【题型】解答题　【知识点】平面几何　【难度】hard
如图，已知 \( \triangle ABC \) 与 \( \triangle BDE \) 都是等边三角形，点 \( D \) 在边 \( AC \) 上（不与 \( A \)、\( C \) 重合），\( DE \) 与 \( AB \) 相交于点 \( F \).

(1) 求证: \( \triangle BCD \backsim \triangle DAF \);

(2) 若 \( BC = 1 \)，设 \( CD = x \)，\( AF = y \);

\textcircled{1} 求 \( y \) 关于 \( x \) 的函数解析式及定义域;

\textcircled{2} 当 \( x \) 为何值时，\(\frac{S_{\triangle BEF}}{S_{\triangle BCD}} = \frac{7}{9}\)?

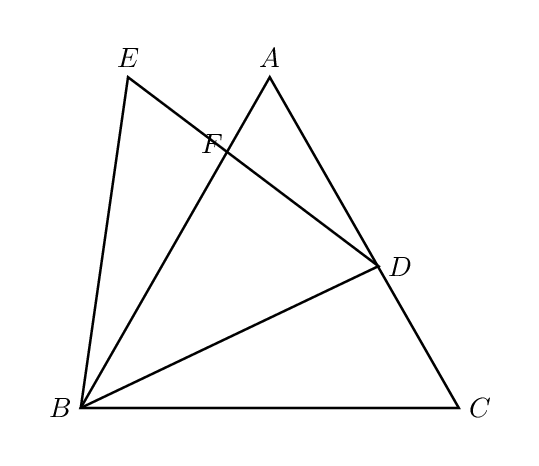
【解答】
【分析】(1) 由 \( \triangle ABC \) 与 \( \triangle BDE \) 是等边三角形，可得 \( \angle A = \angle C = \angle BDE = 60^\circ \)，即可得 \( \angle ADF = \angle DBC \)，根据有两个角对应相等的三角形相似，可得 \( \triangle BCD \backsim \triangle DAF \);

(2) \textcircled{1} 根据相似三角形的对应边成比例，可得 \(\frac{BC}{AD} = \frac{CD}{AF}\)，代入数值，化简即可得 \( y = x - x^2 (0 < x < 1) \);

\textcircled{2} 由有两个角对应相等的三角形相似，可得 \( \triangle BEF \backsim \triangle CBD \)，由相似三角形的对应边成比例与相似三角形的面积比等于相似比的平方，可得比例式，列方程即可求得.

【解答】解：(1) 证明：\(\because \triangle ABC \) 与 \( \triangle BDE \) 都是等边三角形,

\(
\therefore \angle A = \angle C = \angle BDE = 60^\circ,
\)

\(
\therefore \angle ADF + \angle BDE = \angle C + \angle DBC,
\)

\(
\therefore \angle ADF = \angle DBC,
\)

\(
\therefore \triangle BCD \backsim \triangle DAF.
\)

(2) \textcircled{1} 解：\(\because \triangle BCD \backsim \triangle DAF,\)

\(
\therefore \frac{BC}{AD} = \frac{CD}{AF}.
\)

\(\because BC = 1\)，设 \( CD = x \)，\( AF = y \),

\(
\therefore \frac{1}{1 - x} = \frac{x}{y},
\)

\(
\therefore y = x - x^2 (0 < x < 1).
\)

\textcircled{2} 解法一：\(\because \triangle ABC \) 与 \( \triangle BDE \) 都是等边三角形,

\(
\therefore \angle E = \angle C = 60^\circ,\ \angle EBD = \angle CBA = 60^\circ,
\)

\(
\therefore \angle EBF = \angle CBD,
\)

\(
\therefore \triangle BEF \backsim \triangle CBD,
\)

\(
\therefore \frac{BE}{BC} = \frac{BF}{BD},
\)

\(
\because BE = BD,
\)

\(
\therefore BE \cdot BD = BF \cdot BC.
\)

\(
\because BC = 1,
\)

\(
\therefore BE^2 = BF,
\)

\(
\because \triangle BEF \backsim \triangle CBD,\ \frac{S_{\triangle BEF}}{S_{\triangle BCD}} = \frac{7}{9},
\)

\(
\therefore \frac{S_{\triangle BEF}}{S_{\triangle BCD}} = \frac{BE^2}{BC^2} = \frac{7}{9},
\)

\(
\therefore BE^2 = \frac{7}{9}BC^2 = \frac{7}{9},
\)

\(
\therefore AF = \frac{2}{9},
\)

\(
\therefore x - x^2 = \frac{2}{9},
\)

解得 \( x_1 = \frac{1}{3},\ x_2 = \frac{2}{3} \).

\(
\therefore \) 当 \( x = \frac{1}{3} \) 或 \( \frac{2}{3} \) 时，\(\frac{S_{\triangle BEF}}{S_{\triangle BCD}} = \frac{7}{9}\).

解法二：\(\because \triangle ABC \) 与 \( \triangle BDE \) 都是等边三角形,

\(
\therefore \angle E = \angle C = 60^\circ,\ \angle EBD = \angle CBA = 60^\circ,
\)

\(
\therefore \angle EBF = \angle CBD,
\)

\(
\therefore \triangle BEF \backsim \triangle CBD,
\)

\(
\therefore \frac{S_{\triangle BEF}}{S_{\triangle BCD}} = \frac{7}{9},
\)

\(
\therefore \frac{S_{\triangle BEF}}{S_{\triangle BCD}} = \frac{BE^2}{BC^2} = \frac{7}{9},
\)

\(
\because BC = 1,\ BE = BD,
\)

\(
\therefore BD^2 = \frac{7}{9}.
\)

过点 \( B \) 作 \( BH \perp AC \) 于点 \( H \),

\(
\because \angle C = 60^\circ,
\)

\(
\therefore BH = \frac{\sqrt{3}}{2},
\)

\(
\therefore DH = \frac{1}{6},\ CH = \frac{1}{2}.
\)

当点 \( D \) 在线段 \( CH \) 上时，\( CD = CH - DH = \frac{1}{2} - \frac{1}{6} = \frac{1}{3} \);

当点 \( D \) 在线段 \( CH \) 的延长线上时，\( CD = CH + DH = \frac{1}{2} + \frac{1}{6} = \frac{2}{3} \).

综上所述，当 \( x = \frac{1}{3} \) 或 \( \frac{2}{3} \) 时，\(\frac{S_{\triangle BEF}}{S_{\triangle BCD}} = \frac{7}{9}\).

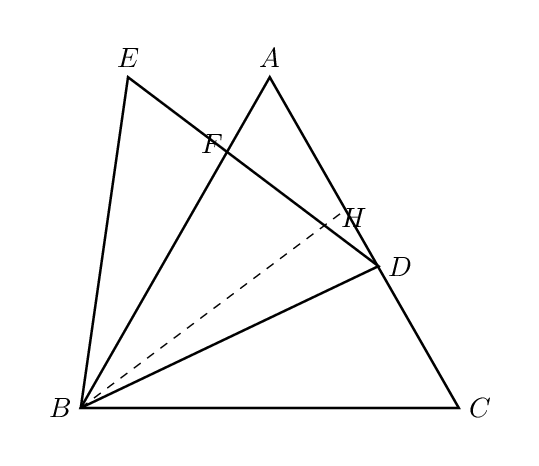